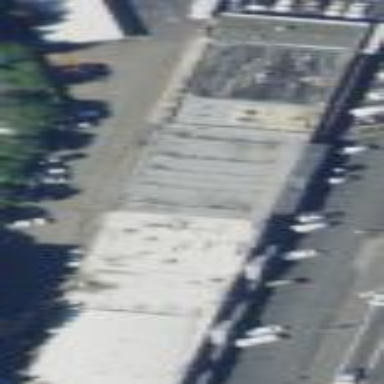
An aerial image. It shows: Retail building.